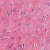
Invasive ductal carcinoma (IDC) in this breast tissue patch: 0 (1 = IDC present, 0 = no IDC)